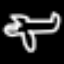
Label: airplane